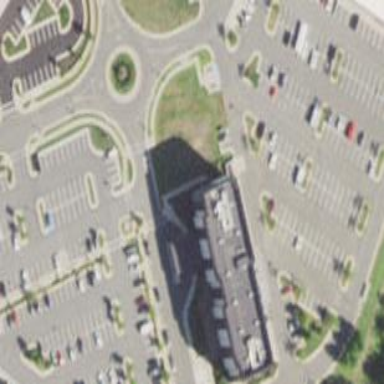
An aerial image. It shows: Parking area.